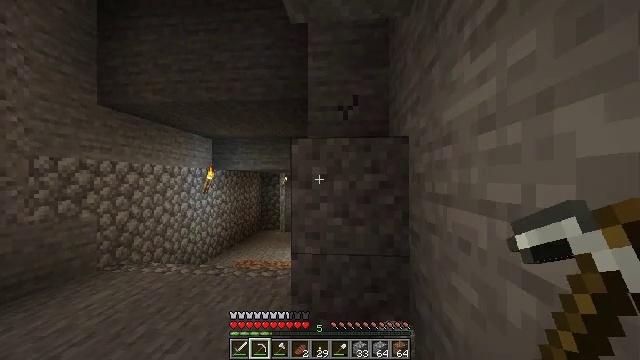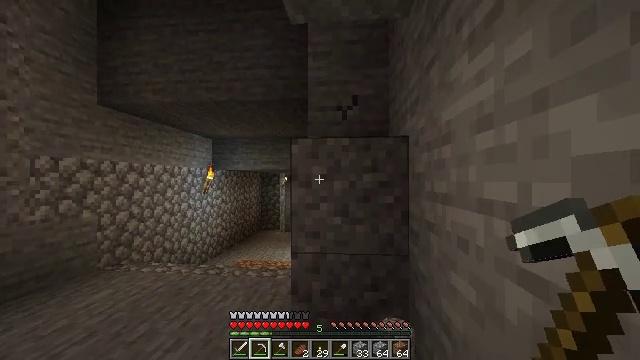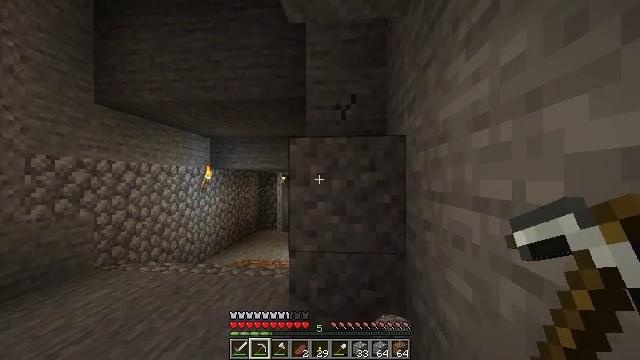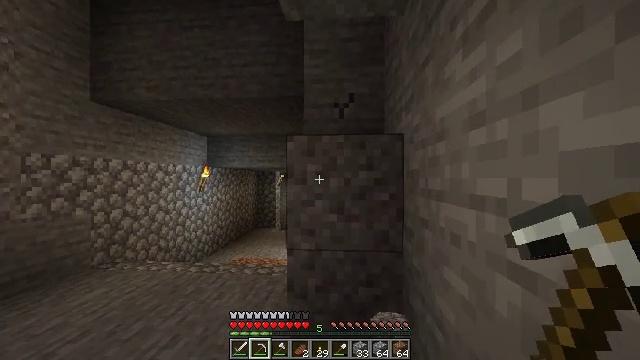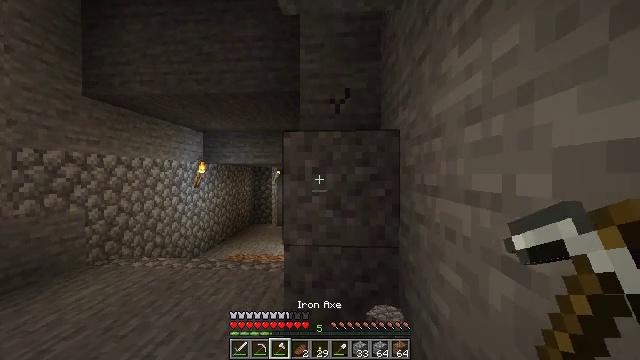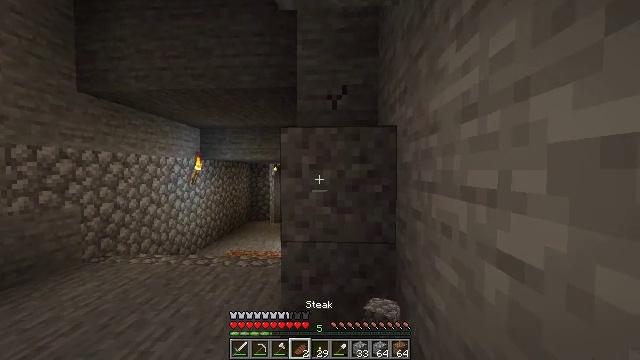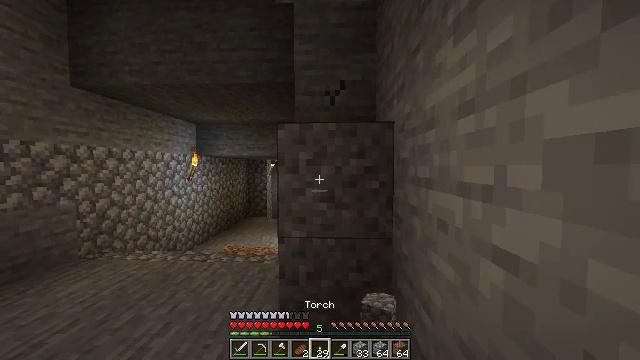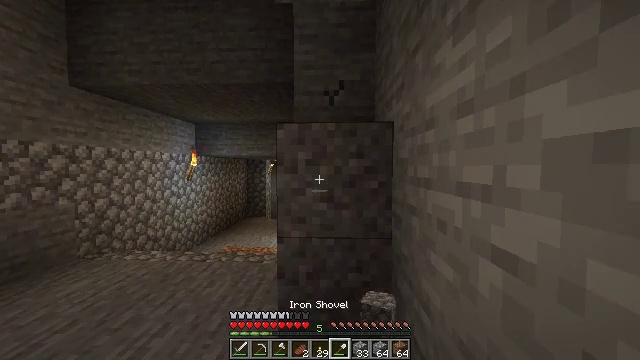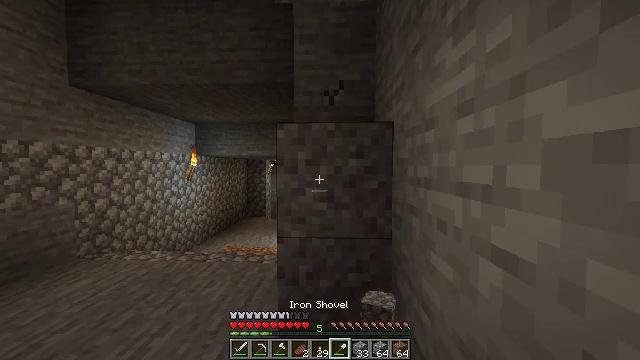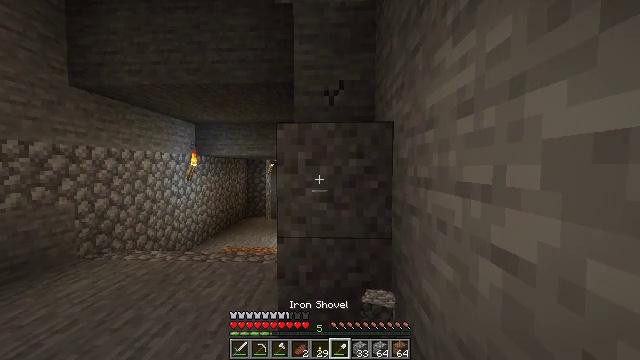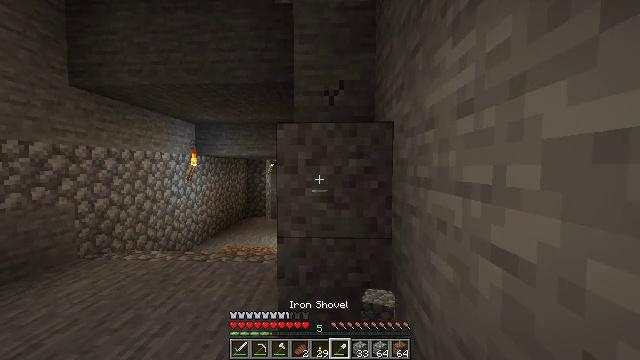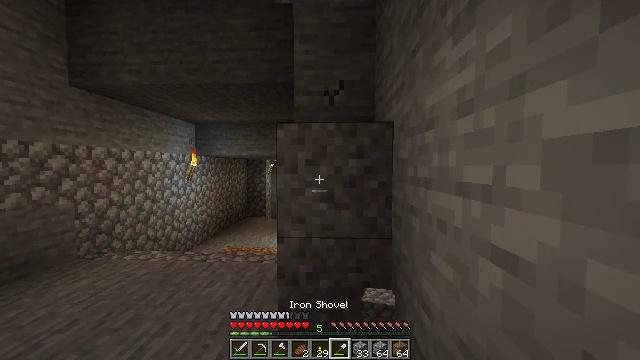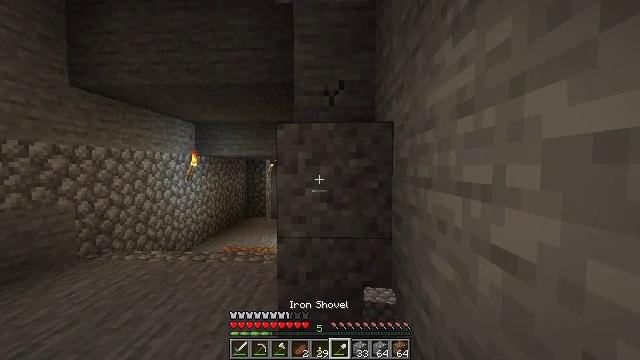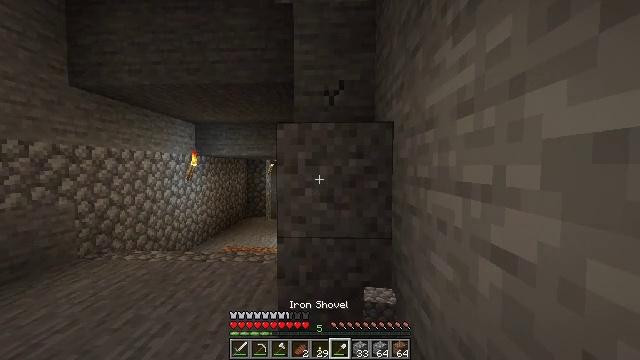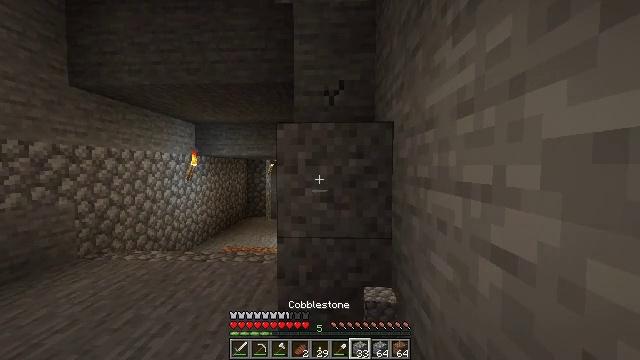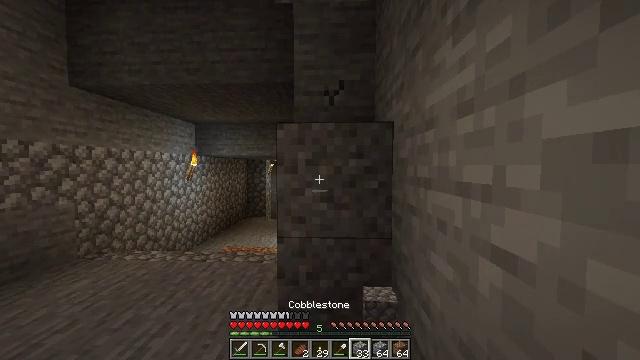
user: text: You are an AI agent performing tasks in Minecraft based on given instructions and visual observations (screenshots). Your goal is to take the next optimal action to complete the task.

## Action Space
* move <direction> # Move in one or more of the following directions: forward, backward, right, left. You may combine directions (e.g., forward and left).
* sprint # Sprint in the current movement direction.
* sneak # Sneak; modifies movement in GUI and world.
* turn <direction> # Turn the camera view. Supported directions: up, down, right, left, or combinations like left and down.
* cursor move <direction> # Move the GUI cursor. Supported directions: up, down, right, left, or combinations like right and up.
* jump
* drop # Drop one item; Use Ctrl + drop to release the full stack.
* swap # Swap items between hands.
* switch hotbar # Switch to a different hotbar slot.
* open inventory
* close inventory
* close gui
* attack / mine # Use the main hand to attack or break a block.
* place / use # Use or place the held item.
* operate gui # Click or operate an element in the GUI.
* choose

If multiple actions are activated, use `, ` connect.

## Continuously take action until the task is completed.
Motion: motion action
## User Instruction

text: Collect gravel for your inventory.
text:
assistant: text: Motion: no_op
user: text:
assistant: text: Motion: no_op
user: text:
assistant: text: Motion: no_op
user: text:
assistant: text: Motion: no_op
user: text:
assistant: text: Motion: no_op
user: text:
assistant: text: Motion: no_op
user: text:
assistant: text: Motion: no_op
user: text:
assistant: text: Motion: no_op
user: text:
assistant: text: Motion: no_op
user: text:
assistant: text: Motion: no_op
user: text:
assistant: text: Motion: no_op
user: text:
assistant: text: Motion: no_op
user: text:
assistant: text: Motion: no_op
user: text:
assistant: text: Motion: no_op
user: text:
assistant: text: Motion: no_op
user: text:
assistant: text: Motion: no_op
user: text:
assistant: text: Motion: no_op
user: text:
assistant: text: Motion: no_op
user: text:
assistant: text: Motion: no_op
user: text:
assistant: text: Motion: no_op
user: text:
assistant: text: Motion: no_op
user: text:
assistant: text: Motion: no_op
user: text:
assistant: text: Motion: no_op
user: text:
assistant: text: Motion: no_op
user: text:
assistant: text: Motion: no_op
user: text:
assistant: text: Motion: no_op
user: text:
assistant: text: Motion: no_op
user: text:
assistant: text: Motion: no_op
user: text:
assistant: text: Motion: attack / mine
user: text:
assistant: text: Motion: attack / mine